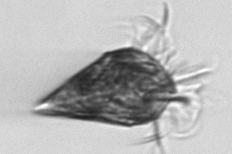
Label: Strombidium_wulffi